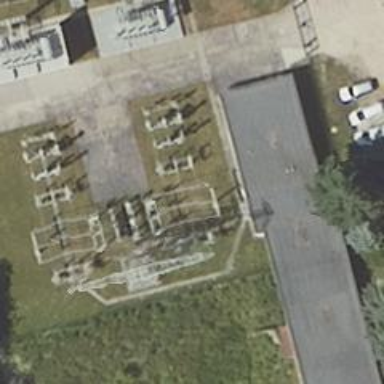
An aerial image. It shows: Busbar power line.